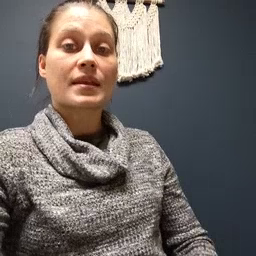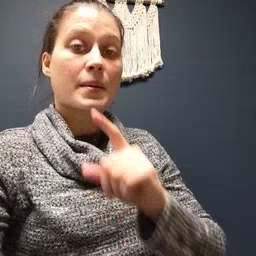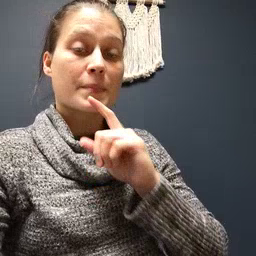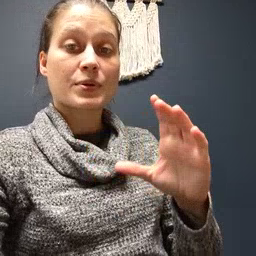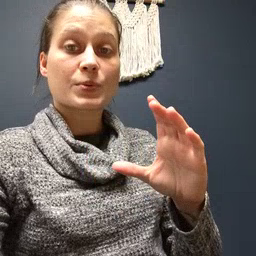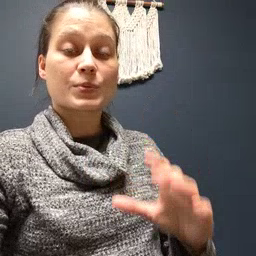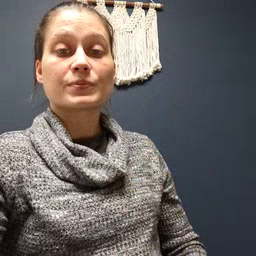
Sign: balloon